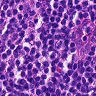
Metastatic tissue present: no